Field crop: tomato
Growth stage: 2
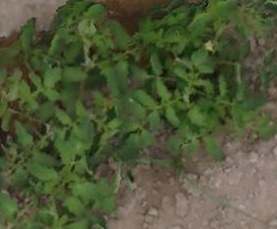
Species: tomato